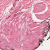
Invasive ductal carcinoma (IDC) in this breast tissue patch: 0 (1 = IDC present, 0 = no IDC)